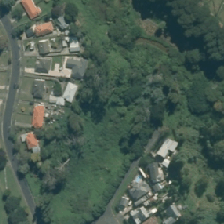
Land cover: urban_parkland